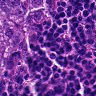
Metastatic tissue present: yes